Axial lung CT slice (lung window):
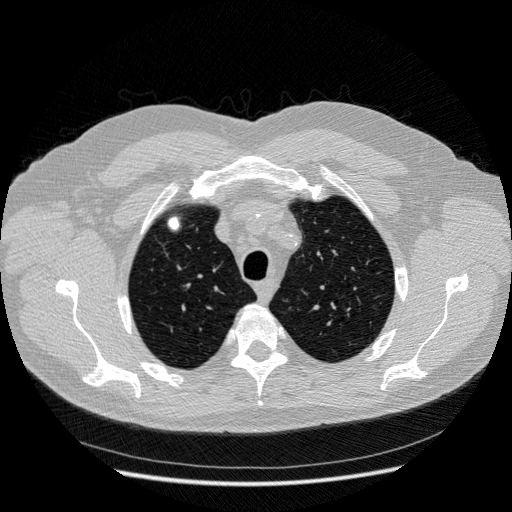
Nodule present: no